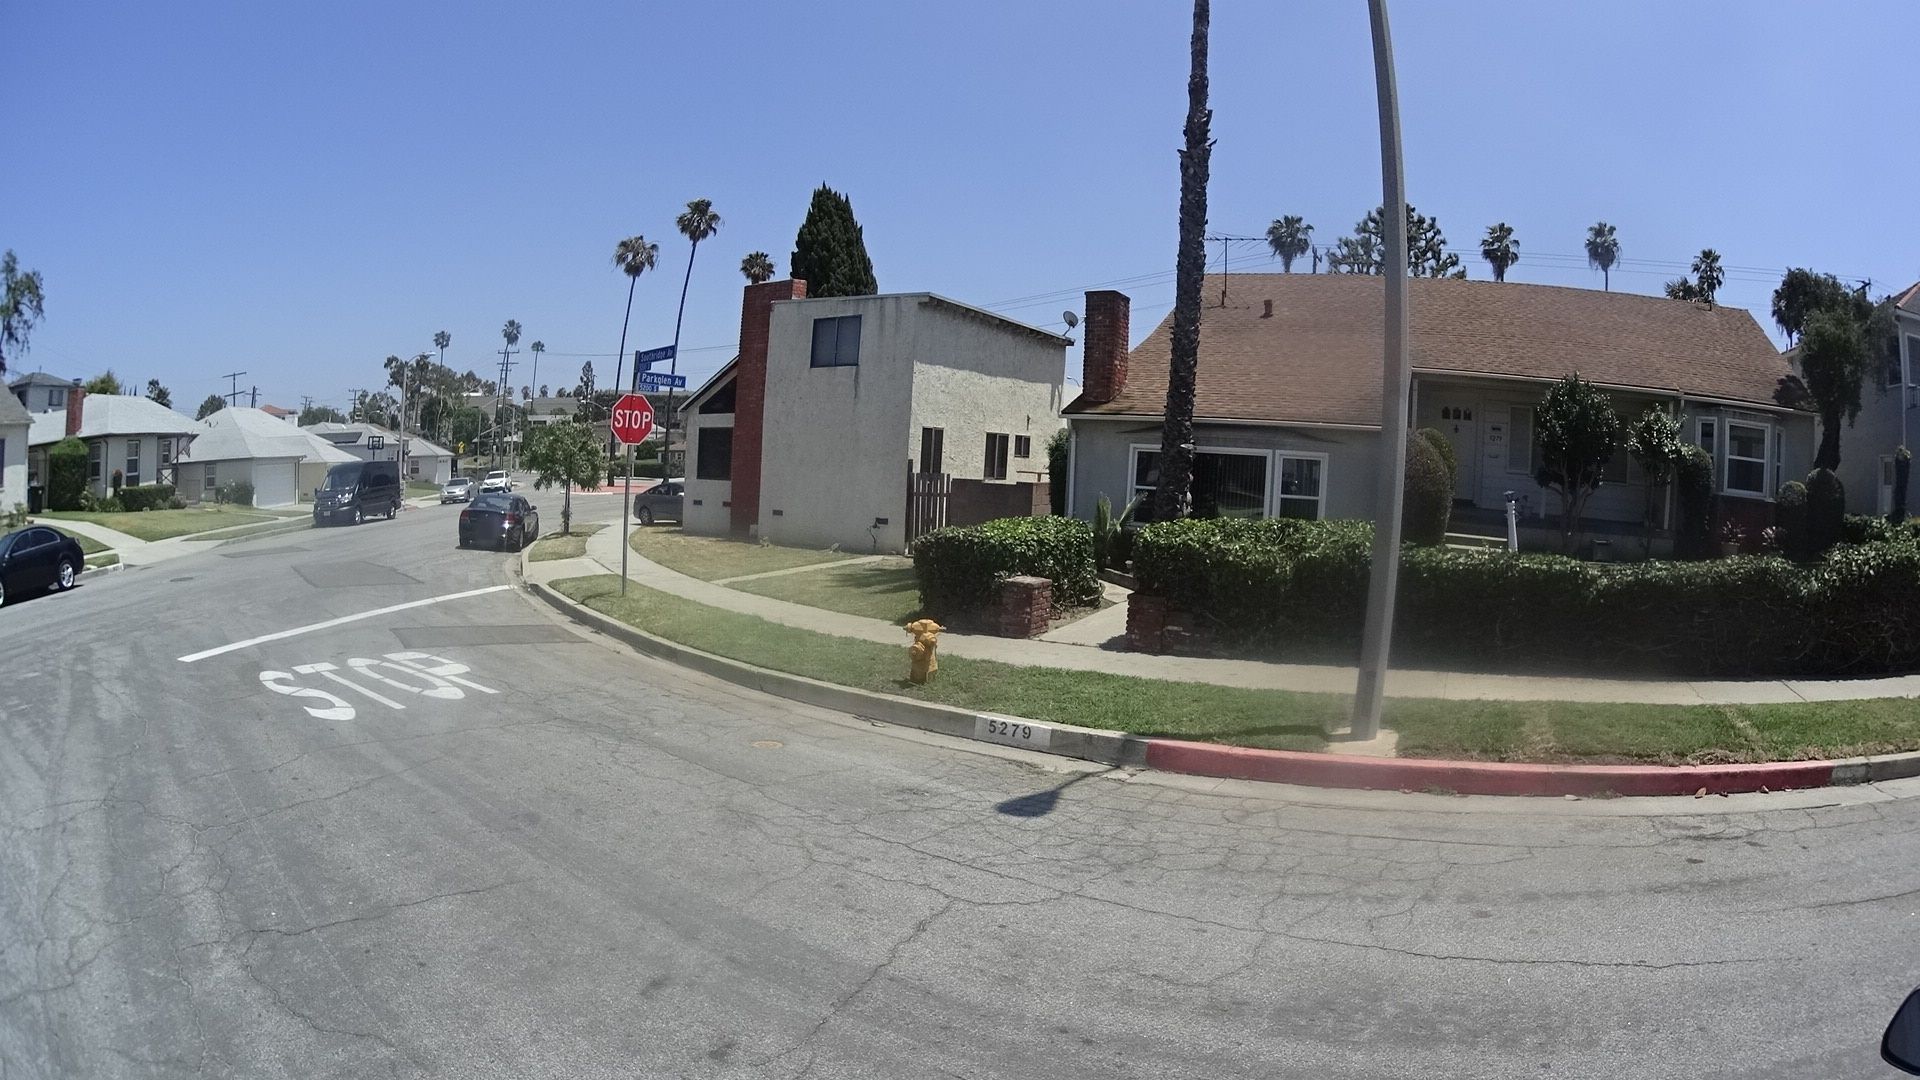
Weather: clear
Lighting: day
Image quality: good
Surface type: cycling surface
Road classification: residential
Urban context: urban centre
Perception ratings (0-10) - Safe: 7.44, Lively: 8.68, Beautiful: 8.59, Boring: 2.28, Depressing: 4.38, Wealthy: 7.88